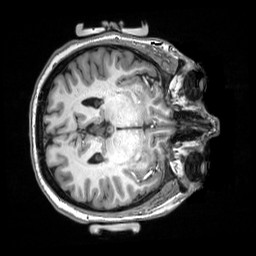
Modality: T1w
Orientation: axial
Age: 30
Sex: female
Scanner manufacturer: siemens
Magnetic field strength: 3 T
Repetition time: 2.53 s
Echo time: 0.0033 s